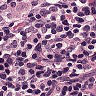
Metastatic tissue present: no